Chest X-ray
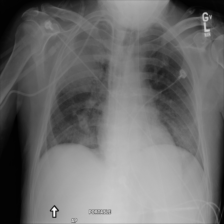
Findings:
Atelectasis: negative
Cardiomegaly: negative
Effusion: negative
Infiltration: positive
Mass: positive
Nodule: negative
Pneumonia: negative
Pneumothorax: negative
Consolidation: negative
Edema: negative
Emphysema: negative
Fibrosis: negative
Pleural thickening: negative
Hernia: negative